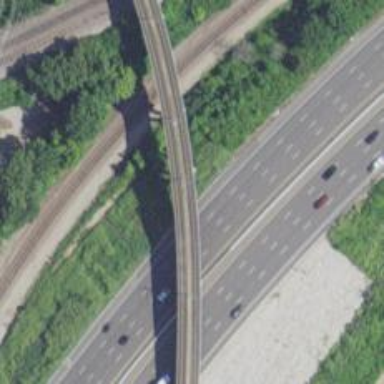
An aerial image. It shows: Light rail bridge with electrified contact line.